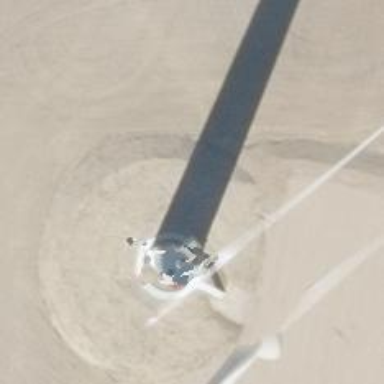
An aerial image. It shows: Wind turbine generating electricity using wind as the power source. The turbine type is horizontal axis.